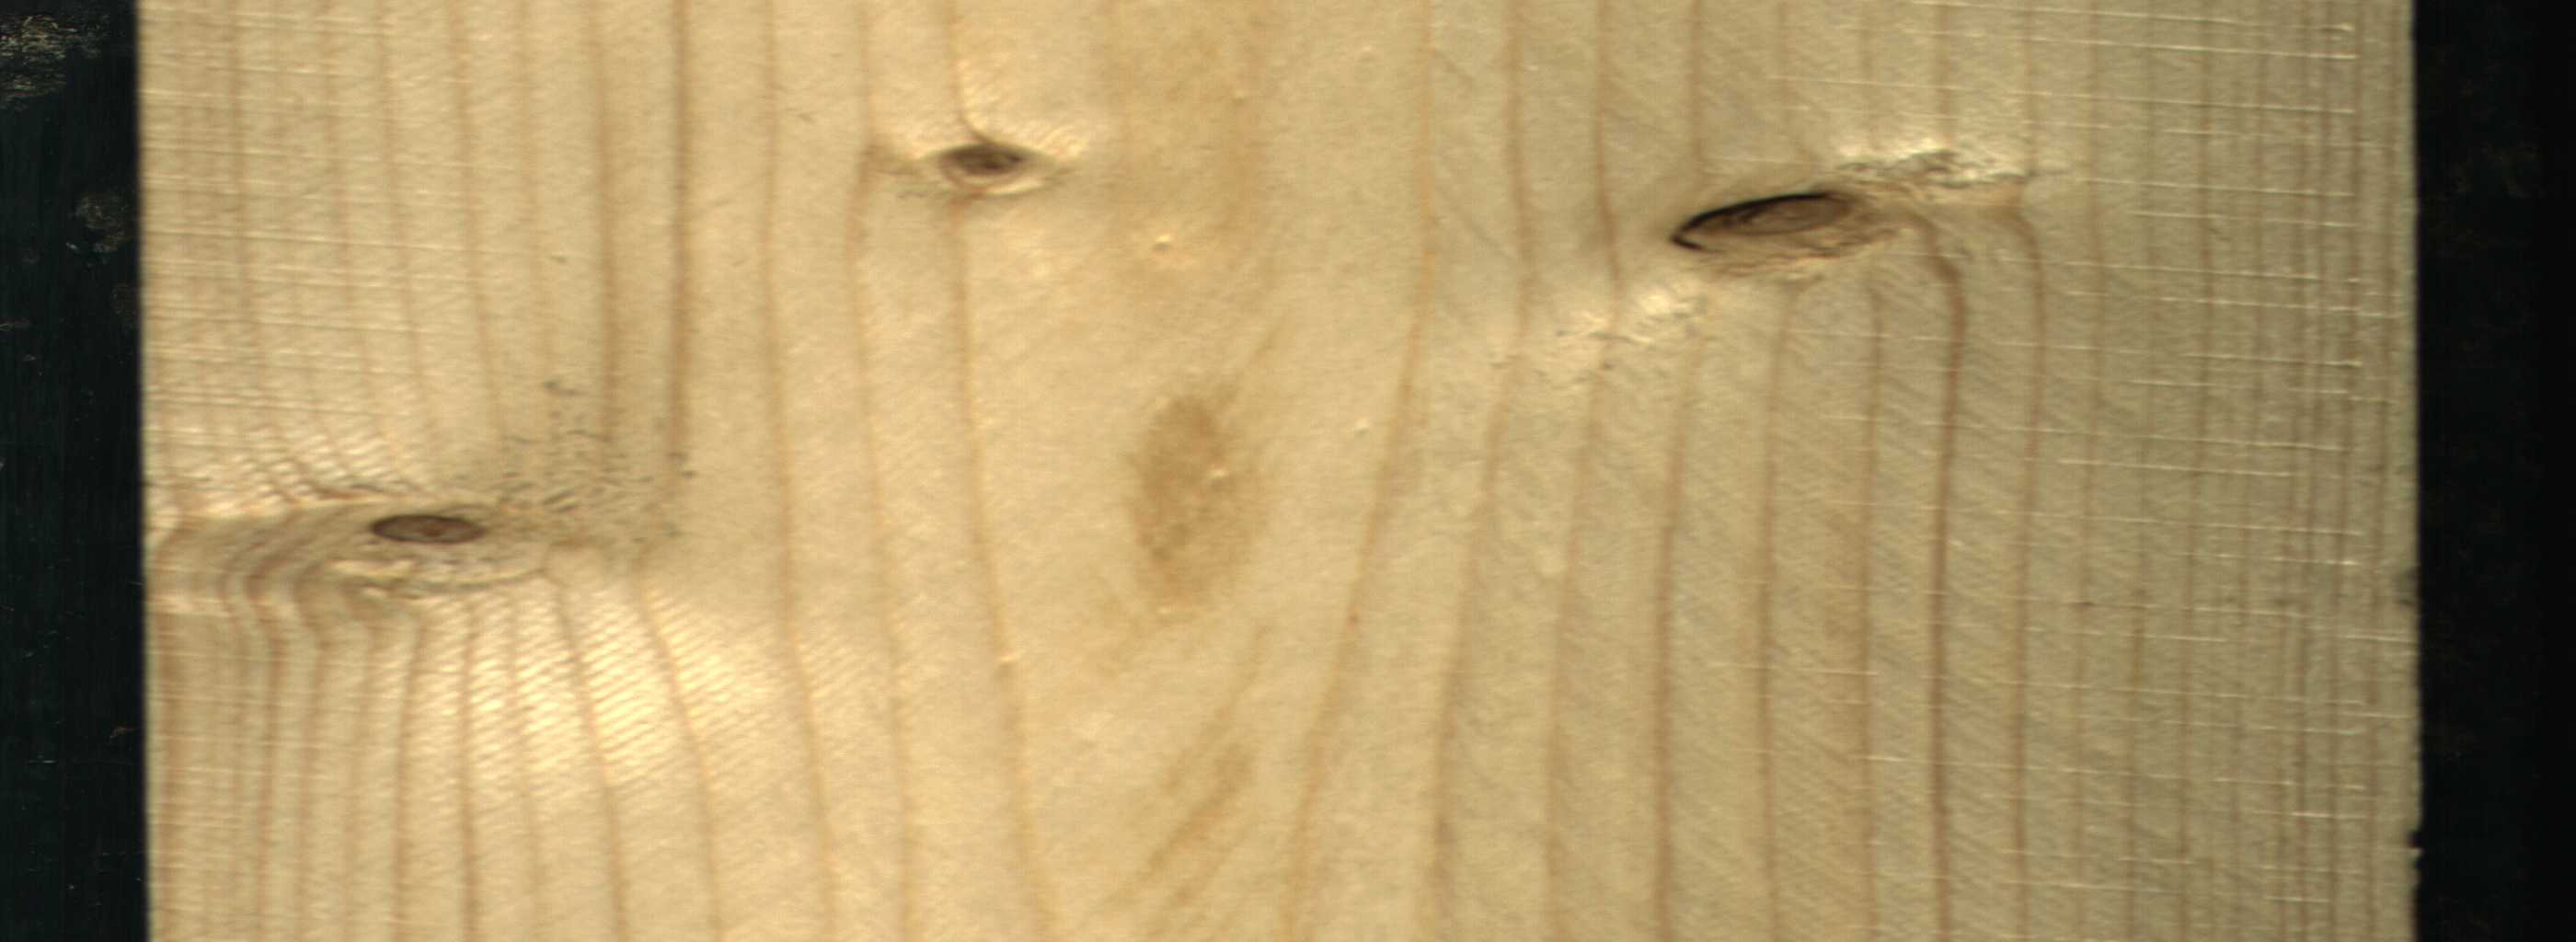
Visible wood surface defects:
Dead_Knot
Dead_Knot
Live_Knot
Live_Knot
Live_Knot
Live_Knot
Live_Knot
Live_Knot
Live_Knot